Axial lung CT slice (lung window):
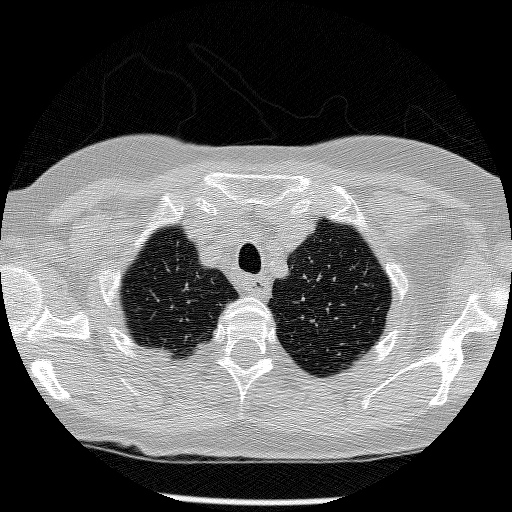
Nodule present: no